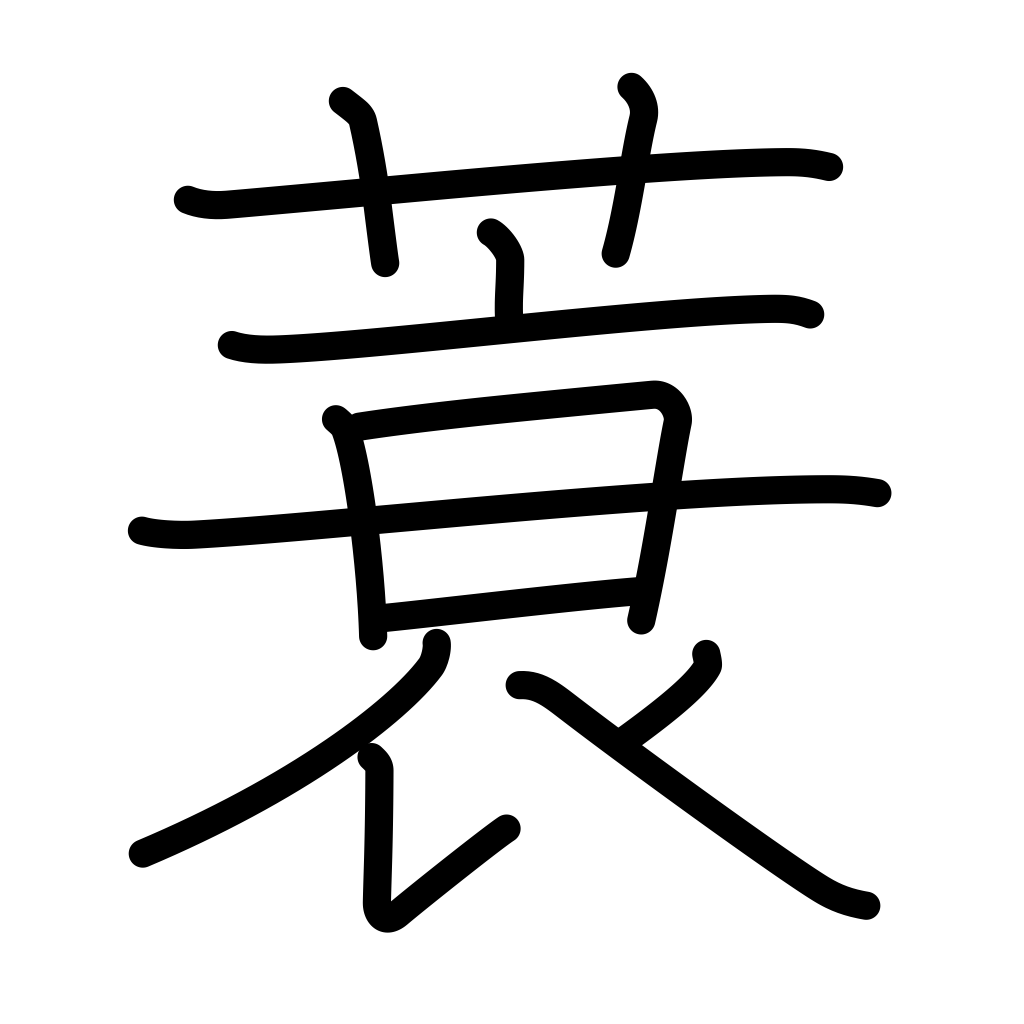
Meaning: straw raincoat